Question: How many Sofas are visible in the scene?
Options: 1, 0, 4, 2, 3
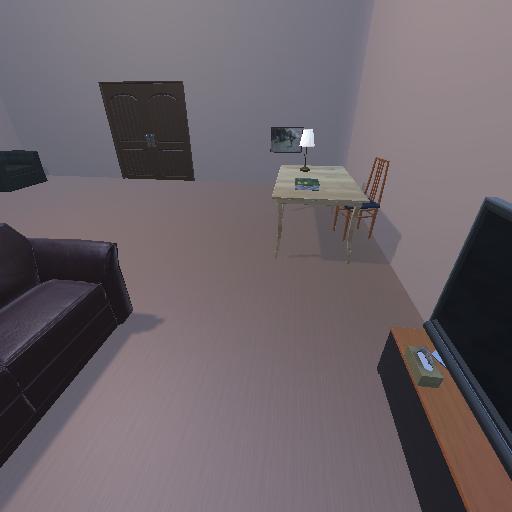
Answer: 1